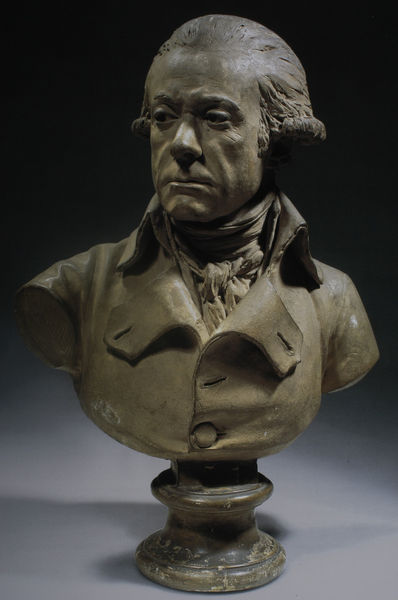
Titel: Charles-Francois Du Périer
Künstler: Jean-Antoine Houdon
Standort: Angers
Institution: Musée des Beaux-Arts
Schlagwörter: dunkel, kopf, mann, schatten, braun, frankreich, frisur, grau, holz, marmor, mund, nase, stirn, blick, schal, tuch, schleife, alt, hemd, jacke, arm, arme, augen, barock, falten, gesicht, knoten, kragen, sockel, stein, ärmel, bildnis, hals, porträt, bach, haare, mantel, augenbrauen, brustbild, knopf, lippen, locken, schultern, rund, keramik, skulptur, statue, ton, perücke, ausdruck, könig, ernst, knopfloch, streng, büste, face, foulard, glatze, halstuch, homme, metall, bronze, marmorsockel, plinthe, podest, knöpfe, revers, anschnitt, torso, komponist, militär, uniform, soldat, strin, adeliger, koteletten, offizier, mürrisch, daumier, wangenknochen, halbprofil, rasiert, halsbinde, gips, goethe, fritz, preußen, haartolle, buste, knopflöcher, col, coiffure, tête, regard, argile, schläfenlocken, gilet, cravate, hoher kragen, kotelette, glatt rasiert, houdon, kokpf